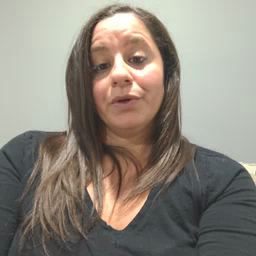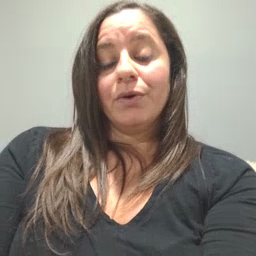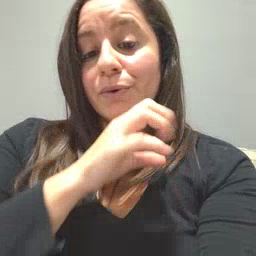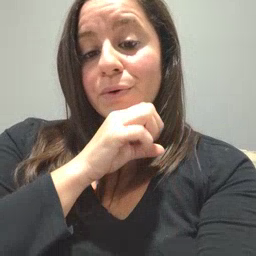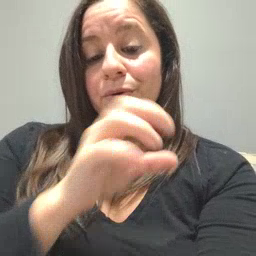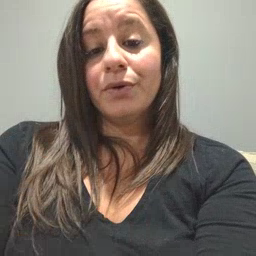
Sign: orange